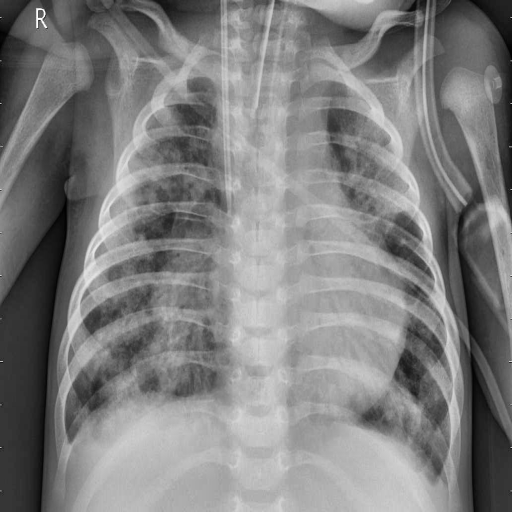
Finding: PNEUMONIA